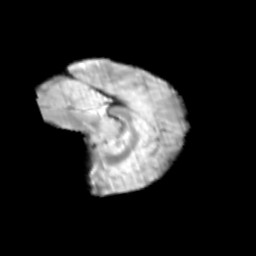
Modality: T2w
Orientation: sagittal
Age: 12
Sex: female
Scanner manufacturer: siemens
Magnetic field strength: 3 T
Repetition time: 3.8 s
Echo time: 0.07 s